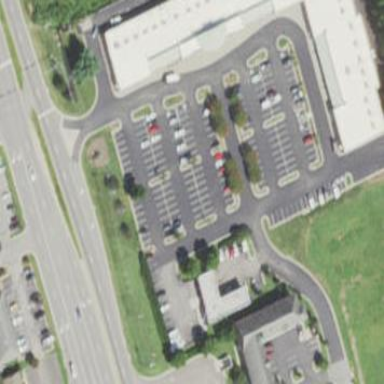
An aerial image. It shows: Retail area.